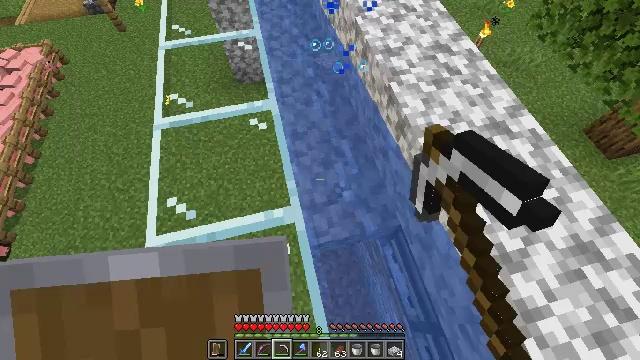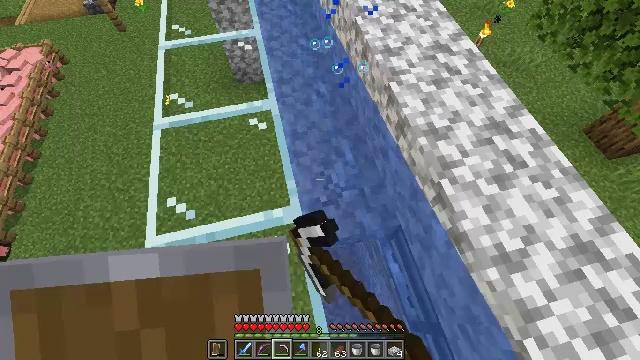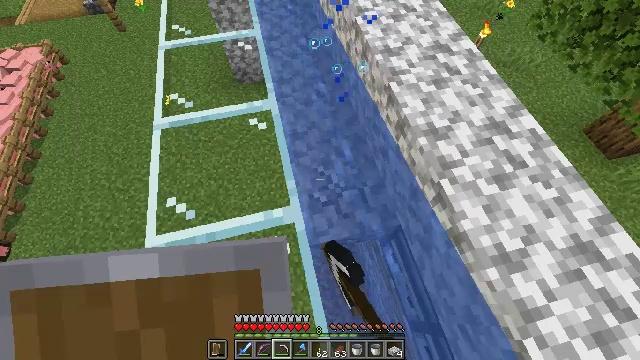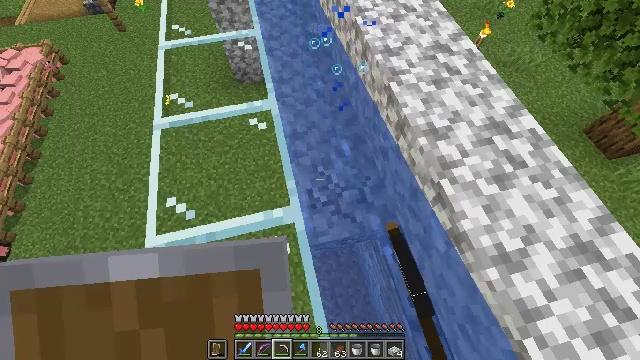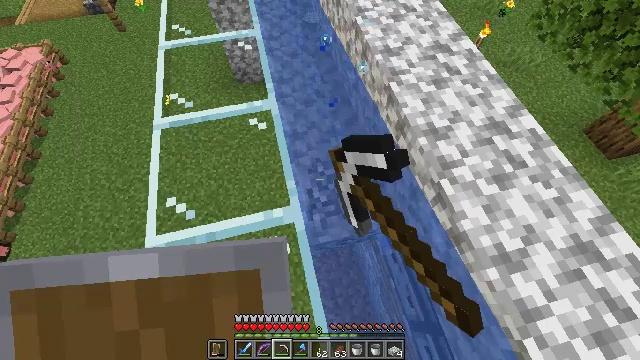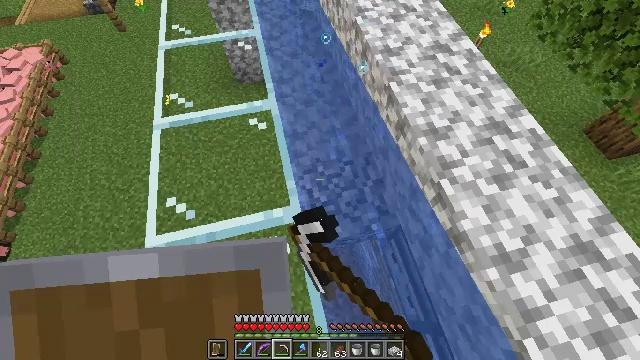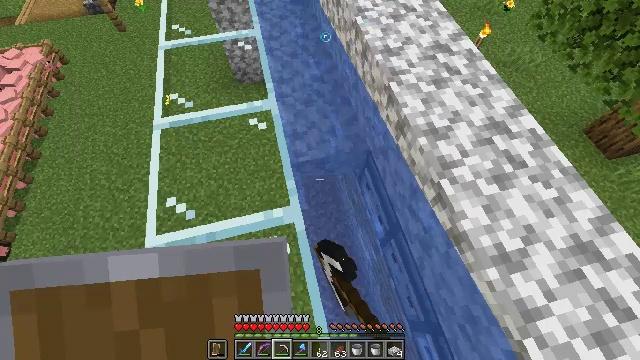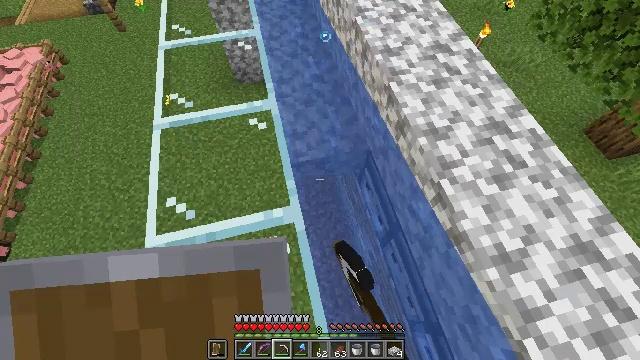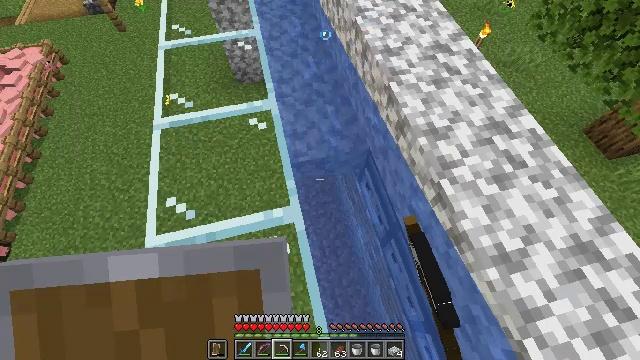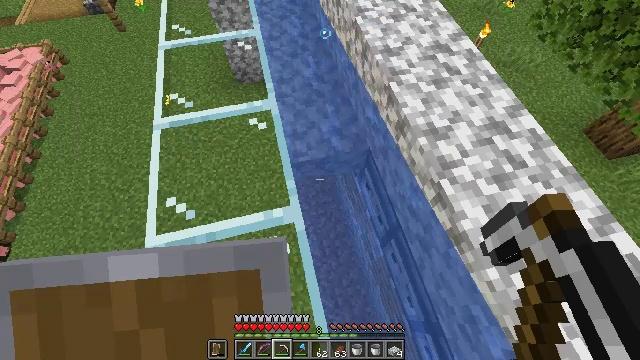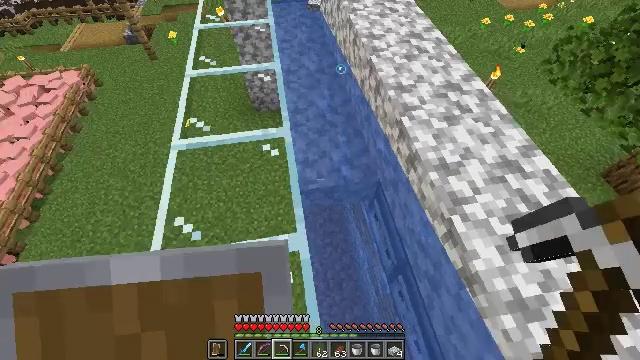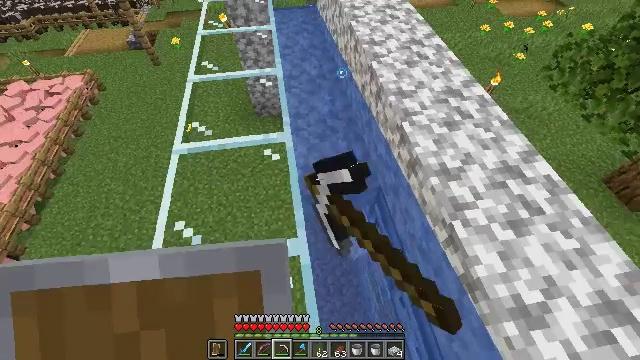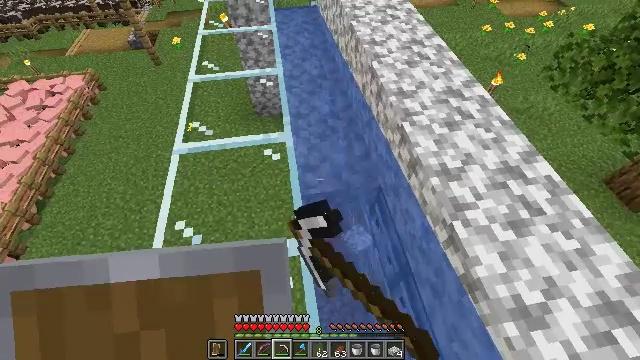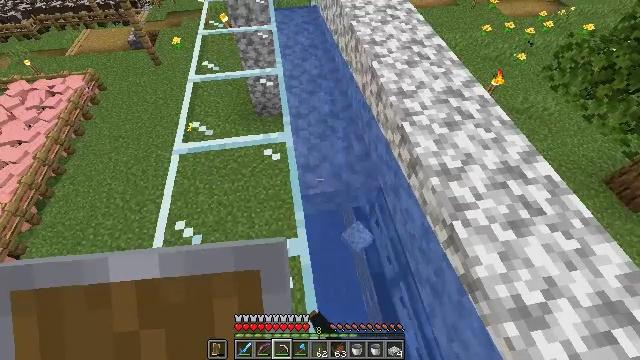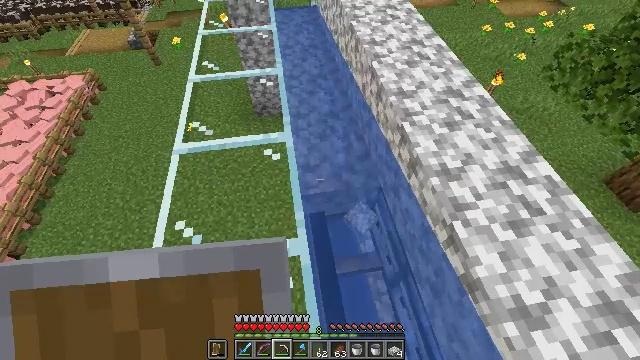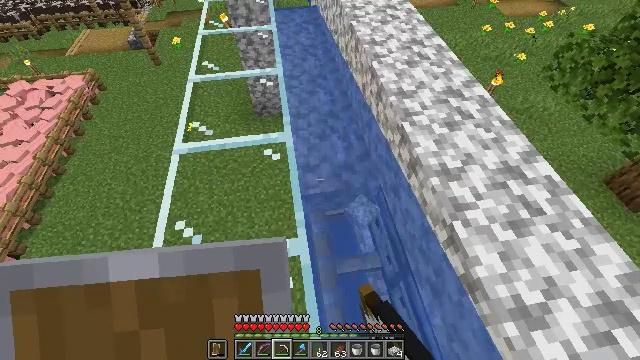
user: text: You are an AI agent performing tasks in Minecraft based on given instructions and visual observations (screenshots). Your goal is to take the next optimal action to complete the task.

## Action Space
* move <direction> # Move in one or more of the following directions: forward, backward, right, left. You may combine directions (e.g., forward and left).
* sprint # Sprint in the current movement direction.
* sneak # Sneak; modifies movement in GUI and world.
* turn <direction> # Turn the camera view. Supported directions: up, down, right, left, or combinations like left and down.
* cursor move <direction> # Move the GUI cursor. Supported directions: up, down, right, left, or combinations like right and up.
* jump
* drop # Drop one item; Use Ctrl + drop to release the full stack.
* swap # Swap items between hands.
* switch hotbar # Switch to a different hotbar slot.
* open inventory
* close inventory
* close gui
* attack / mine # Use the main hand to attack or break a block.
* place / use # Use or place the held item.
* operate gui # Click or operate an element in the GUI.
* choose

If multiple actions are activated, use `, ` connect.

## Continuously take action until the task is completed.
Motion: motion action
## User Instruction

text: Gather diorite slabs from buildings.
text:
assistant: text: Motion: attack / mine
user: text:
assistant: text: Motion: attack / mine
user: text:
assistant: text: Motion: attack / mine
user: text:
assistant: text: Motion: attack / mine
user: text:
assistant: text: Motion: attack / mine
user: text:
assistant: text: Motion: attack / mine
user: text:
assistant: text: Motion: attack / mine
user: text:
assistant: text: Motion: attack / mine
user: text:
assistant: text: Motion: attack / mine
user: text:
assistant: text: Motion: turn left and up, attack / mine
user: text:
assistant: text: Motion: turn up, attack / mine
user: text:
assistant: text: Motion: attack / mine
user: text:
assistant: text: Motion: attack / mine
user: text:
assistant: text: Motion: attack / mine
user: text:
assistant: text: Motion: attack / mine
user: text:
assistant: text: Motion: attack / mine
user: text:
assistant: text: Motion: attack / mine
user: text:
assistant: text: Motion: attack / mine
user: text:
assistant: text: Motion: attack / mine
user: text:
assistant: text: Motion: attack / mine
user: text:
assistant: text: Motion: attack / mine
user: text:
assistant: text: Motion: attack / mine
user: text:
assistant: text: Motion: move forward, turn up, attack / mine
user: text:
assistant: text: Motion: move forward, turn up, attack / mine
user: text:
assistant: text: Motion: move forward, attack / mine
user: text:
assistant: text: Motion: attack / mine
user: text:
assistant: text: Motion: attack / mine
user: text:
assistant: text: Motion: attack / mine
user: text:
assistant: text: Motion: attack / mine
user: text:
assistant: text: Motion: attack / mine